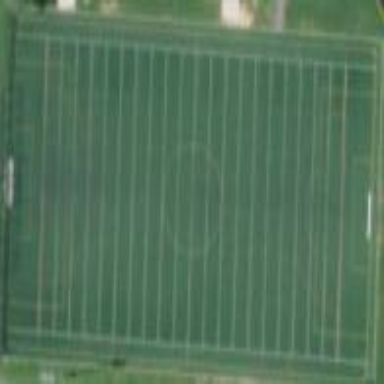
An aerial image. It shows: Soccer pitch designated for leisure and sports activities.